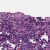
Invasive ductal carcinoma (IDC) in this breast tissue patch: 1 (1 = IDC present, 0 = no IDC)